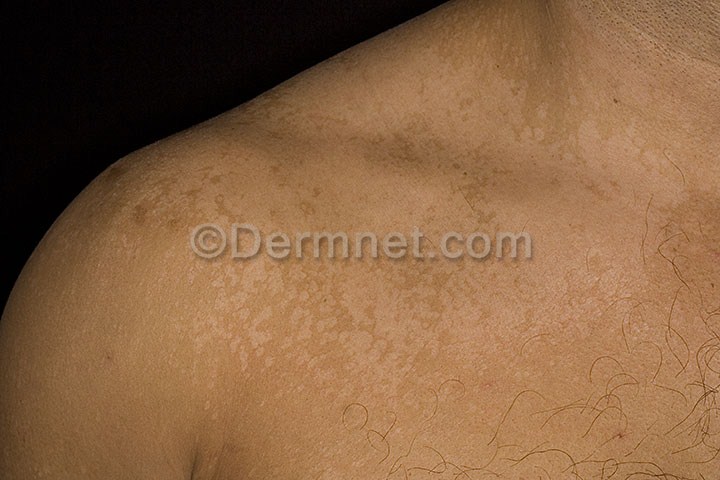
Disease: Tinea Ringworm Candidiasis and other Fungal Infections